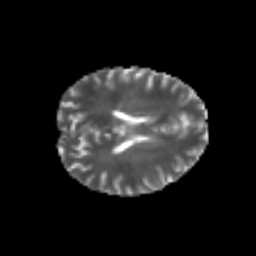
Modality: T2w
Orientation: axial
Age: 25
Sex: male
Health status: healthy